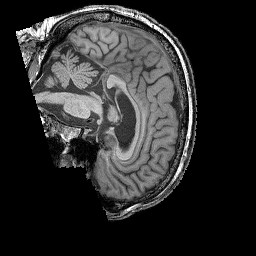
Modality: T1w
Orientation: sagittal
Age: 60
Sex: male
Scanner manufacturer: siemens
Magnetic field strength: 3 T
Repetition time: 2.25 s
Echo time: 0.00411 s